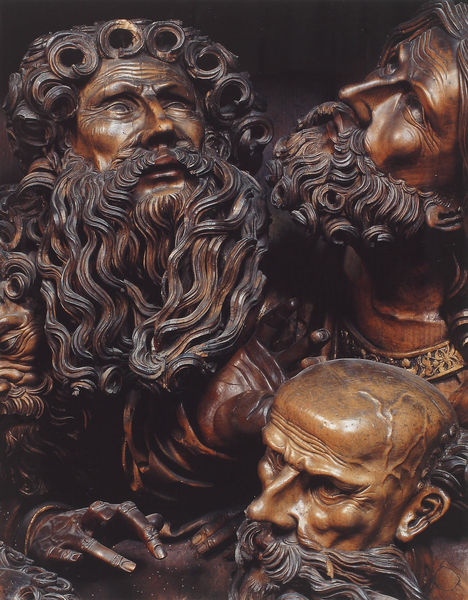
Titel: Hochaltar aus der Abteikirche Zwettl in Niederösterreich
Standort: Adamov (Adamsthal), Pfarrkirche St. Barbara (EU - Tschechische Republik - Südmähren)
Schlagwörter: gruppe, hand, mann, finger, haar, holz, köpfe, mund, männer, nase, ohr, stirn, blick, alt, bart, bärte, gesichter, alte, augen, barock, falten, gesicht, sehen, blicken, hals, hände, kirche, auge, figur, haare, drei, gotik, kinn, locken, ohren, skulptur, statue, relief, figuren, nasen, detail, ernst, glatze, bronze, plastik, wange, nägel, foto, lockig, greifen, haarig, stirnfalten, charakter, altar, wissenschaftler, schnitzerei, skulpturen, runzeln, fingernägel, gotisch, expressiv, mittelalter, vision, adern, heilige, kranke, geschnitzt, bildhauer, apostel, alte männer, gelockt, charaktere, 3d, 3'd